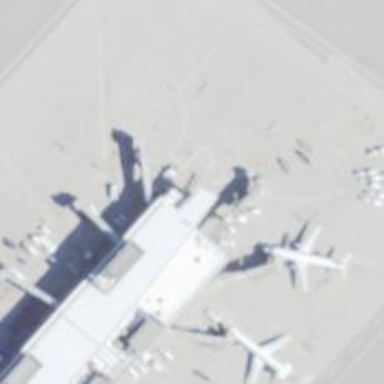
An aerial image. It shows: Airport gate.